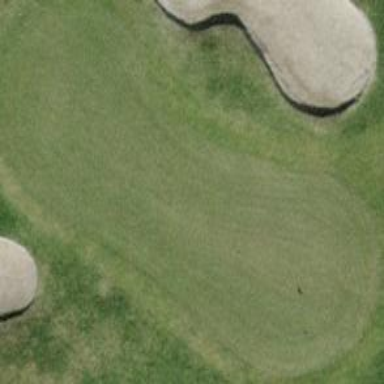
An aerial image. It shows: Picturesque green golfing area with grass land use.